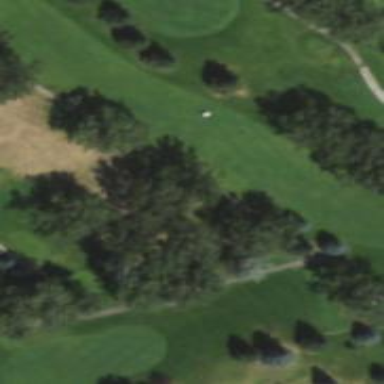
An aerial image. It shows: Pathway for golfing.